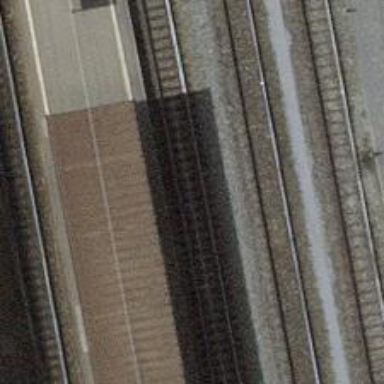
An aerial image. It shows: Railway stop with public transport stop position.